Question: I am trying to create a 3D function plotter for iOS. I have succeeded to render the graph using triangle strips and also implemented drawing a wireframe via lines. But if I render both at the same time using a 24-bit (or 16-bit doesn't matter) depth buffer the lines get partially obscured by the polygons, making them appear very thin or disappear entirely. Turning off 4xMSAA doesn't solve the issue. See the image below for an example.

Drawing just lines works just fine - the lines have just the proper thickness. If I disable depth-buffering for the lines they get drawn correctly as well, but they of course appear above all the polygons (i.e. lines that are indeed hidden by polygons). I have also tried to reduce the polygons' transparency, to no avail. Slightly increasing the lines' y-coordinates makes it look better, as long as you are looking at them from above, so that they indeed are in front of the polygons then.
For optimum performance, I statically store all vertex data and indices into vertex arrays prior to rendering. Thus, my rendering loop is quite short:
'''
- (void)drawRect:(CGRect)rect
{
glClearColor(1, 1, 1, 1);
glClear(GL_COLOR_BUFFER_BIT | GL_DEPTH_BUFFER_BIT);
[self.effect prepareToDraw];
for (NSUInteger i = 0; i < _nVertexArrays; i ++)
{
glBindVertexArrayOES(_vertexArrays[i].vertexArray);
glDrawElements(_vertexArrays[i].mode, _vertexArrays[i].indexCount, GL_UNSIGNED_INT, NULL);
}
}
'''
How can I display polygons and wireframes properly at the same time? I also thought of just moving the lines a bit nearer to wherever the camera happens to be right now, but I don't know how to do that in OpenGL ES, and I'm not sure if it might impact performance, as this shift is dependent on the current position of the camera. Is it possible to dynamically apply a transformation to the lines just before drawing them?
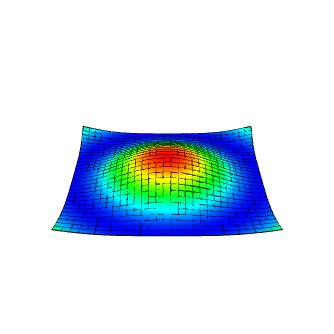
Answer: Check out <URL>. It is made specifically for this use.